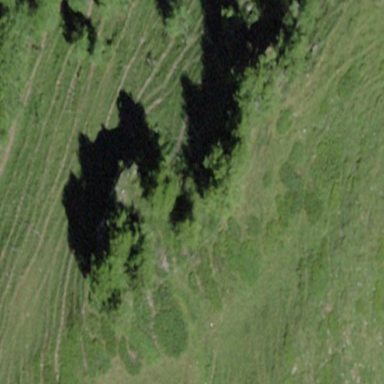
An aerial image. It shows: Forest area.